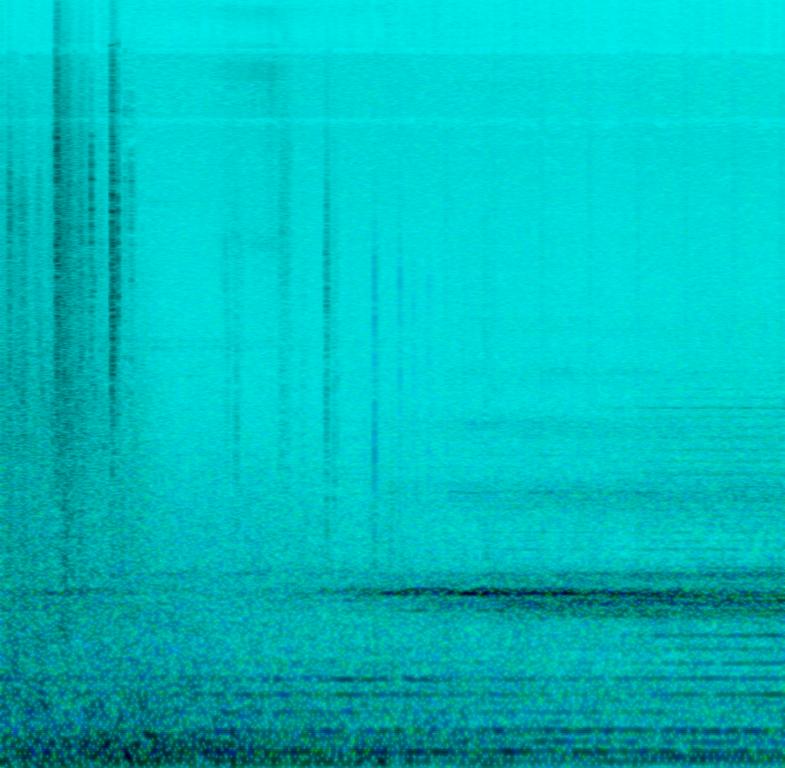
The low quality recording features a wide high pitched synth pad and wide low, sustained strings chords playing in the background, after which there is a thunderstruck sound effect, followed by male grunting and crowd yelling sound effects. It sounds suspenseful and intense - like a movie scene would.